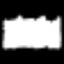
Label: pants